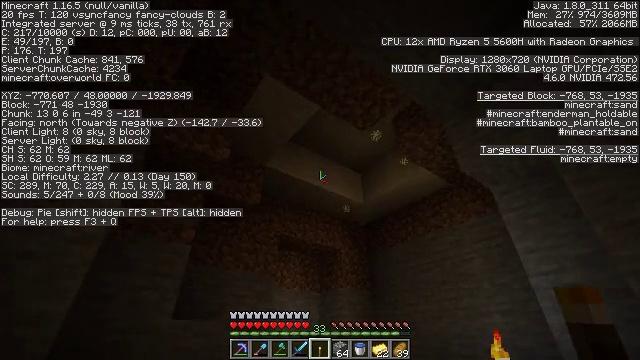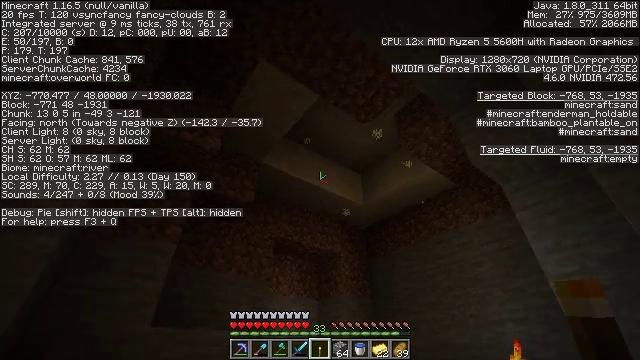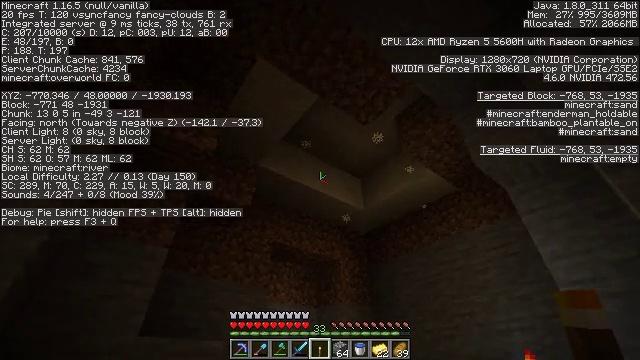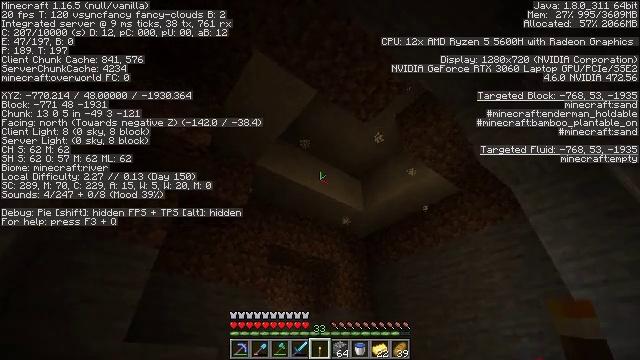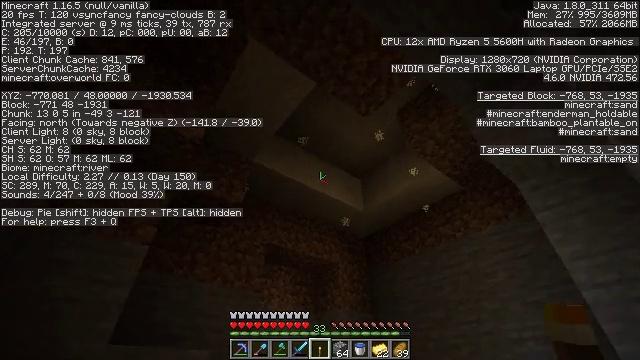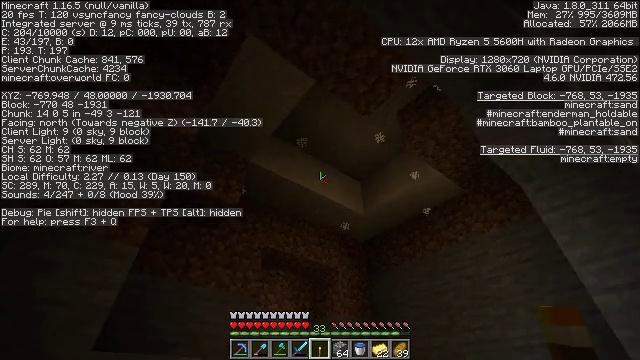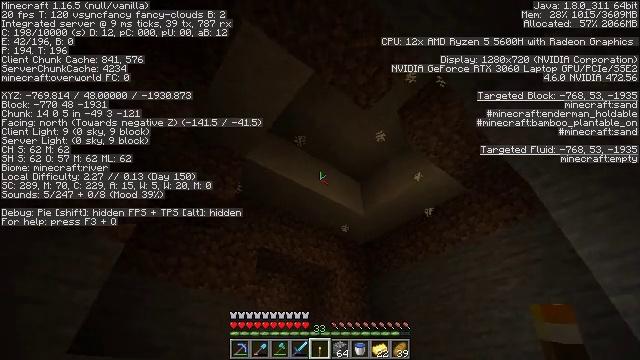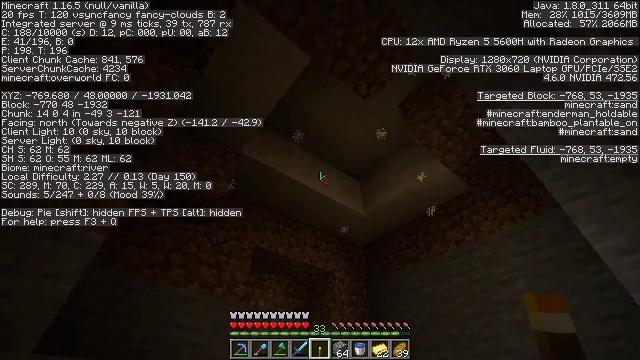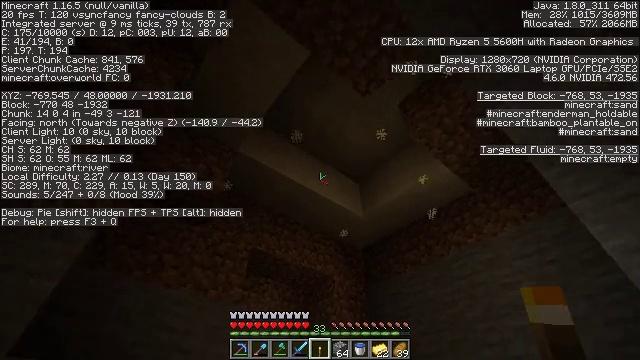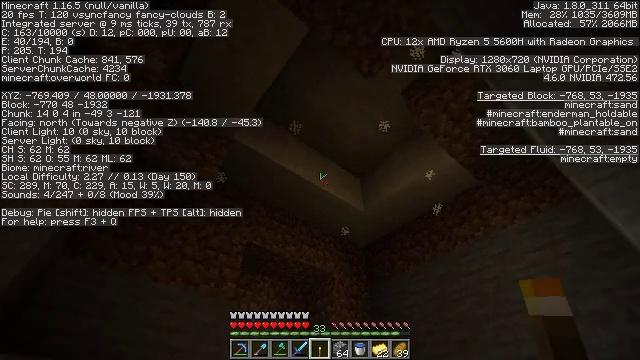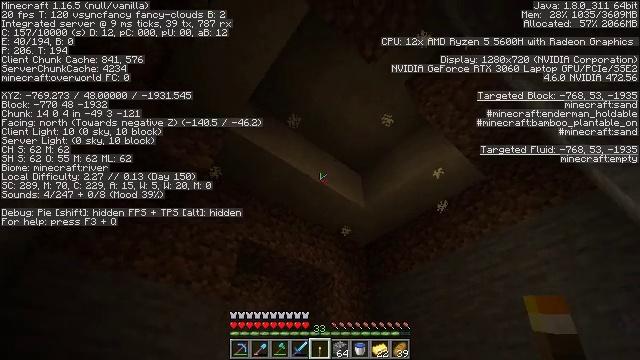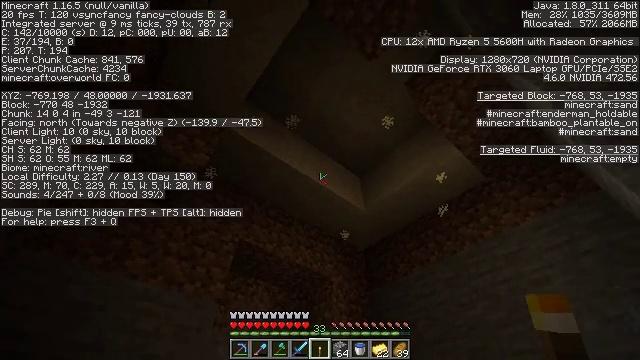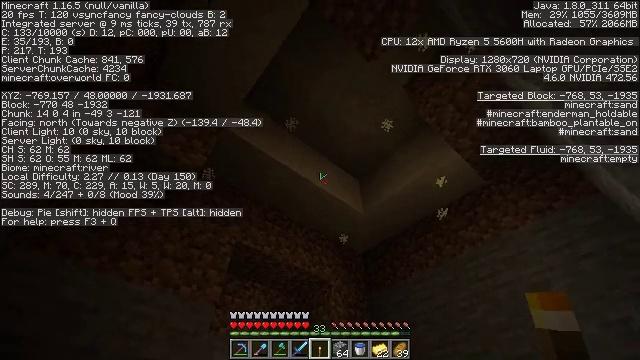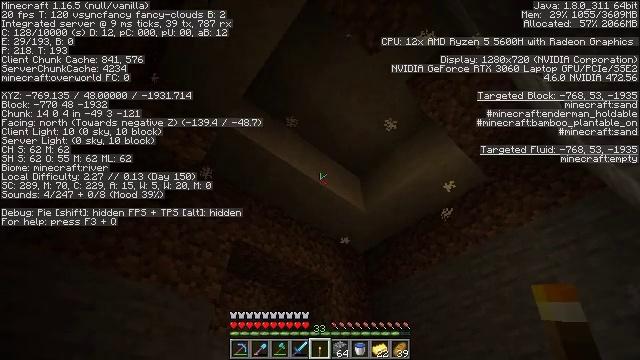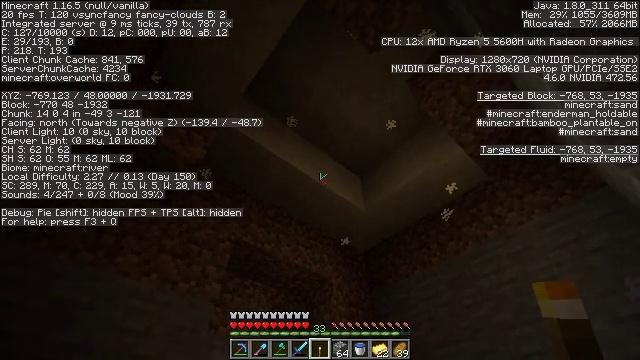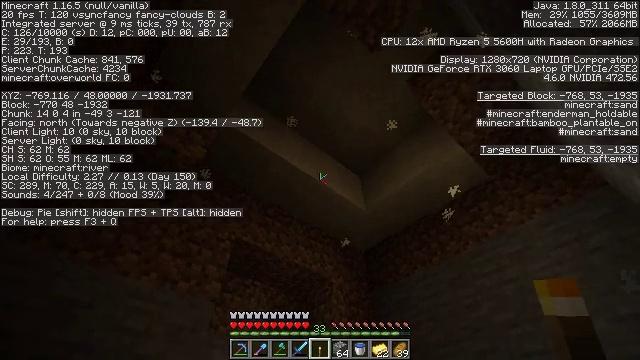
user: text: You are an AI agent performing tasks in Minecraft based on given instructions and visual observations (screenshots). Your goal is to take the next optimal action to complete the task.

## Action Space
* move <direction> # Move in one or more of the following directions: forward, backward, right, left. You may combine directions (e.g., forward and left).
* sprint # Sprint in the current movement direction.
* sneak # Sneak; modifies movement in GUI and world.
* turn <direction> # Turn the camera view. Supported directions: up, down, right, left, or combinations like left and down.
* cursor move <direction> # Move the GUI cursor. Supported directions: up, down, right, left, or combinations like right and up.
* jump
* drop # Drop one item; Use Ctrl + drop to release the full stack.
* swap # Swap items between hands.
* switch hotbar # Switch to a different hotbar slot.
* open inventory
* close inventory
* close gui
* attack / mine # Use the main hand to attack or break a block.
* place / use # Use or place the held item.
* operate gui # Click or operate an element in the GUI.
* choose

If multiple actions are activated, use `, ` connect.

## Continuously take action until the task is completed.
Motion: motion action
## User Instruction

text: Mine sand by the water.
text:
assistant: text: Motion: move forward, turn up
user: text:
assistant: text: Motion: move forward, turn up
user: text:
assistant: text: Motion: move forward, turn up
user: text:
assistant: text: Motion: move forward
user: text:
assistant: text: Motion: move forward, turn up
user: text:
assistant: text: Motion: move forward, turn up
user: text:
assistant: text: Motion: move forward, turn up
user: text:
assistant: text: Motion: move forward, turn up
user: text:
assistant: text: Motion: move forward, turn up
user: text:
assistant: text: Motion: move forward
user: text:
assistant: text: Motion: turn up
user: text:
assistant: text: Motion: no_op
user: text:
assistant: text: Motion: no_op
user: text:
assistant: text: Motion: no_op
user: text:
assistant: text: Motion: no_op
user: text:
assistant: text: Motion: no_op
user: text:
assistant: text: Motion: no_op
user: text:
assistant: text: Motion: no_op
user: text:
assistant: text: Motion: no_op
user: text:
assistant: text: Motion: no_op
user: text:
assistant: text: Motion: no_op
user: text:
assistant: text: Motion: no_op
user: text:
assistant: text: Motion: no_op
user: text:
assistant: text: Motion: no_op
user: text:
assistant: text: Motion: turn right and up
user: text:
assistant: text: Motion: no_op
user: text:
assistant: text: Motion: no_op
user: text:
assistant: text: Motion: turn right
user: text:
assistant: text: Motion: turn right
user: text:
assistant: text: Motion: turn right and down